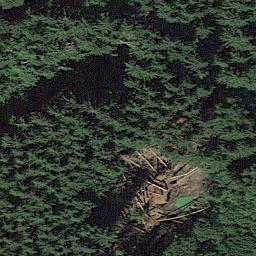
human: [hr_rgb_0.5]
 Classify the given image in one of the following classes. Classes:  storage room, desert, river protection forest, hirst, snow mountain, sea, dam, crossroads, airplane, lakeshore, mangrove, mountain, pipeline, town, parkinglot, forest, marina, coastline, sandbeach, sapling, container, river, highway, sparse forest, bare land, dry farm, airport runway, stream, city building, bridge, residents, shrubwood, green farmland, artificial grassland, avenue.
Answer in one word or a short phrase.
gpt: forest